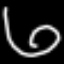
Label: squiggle